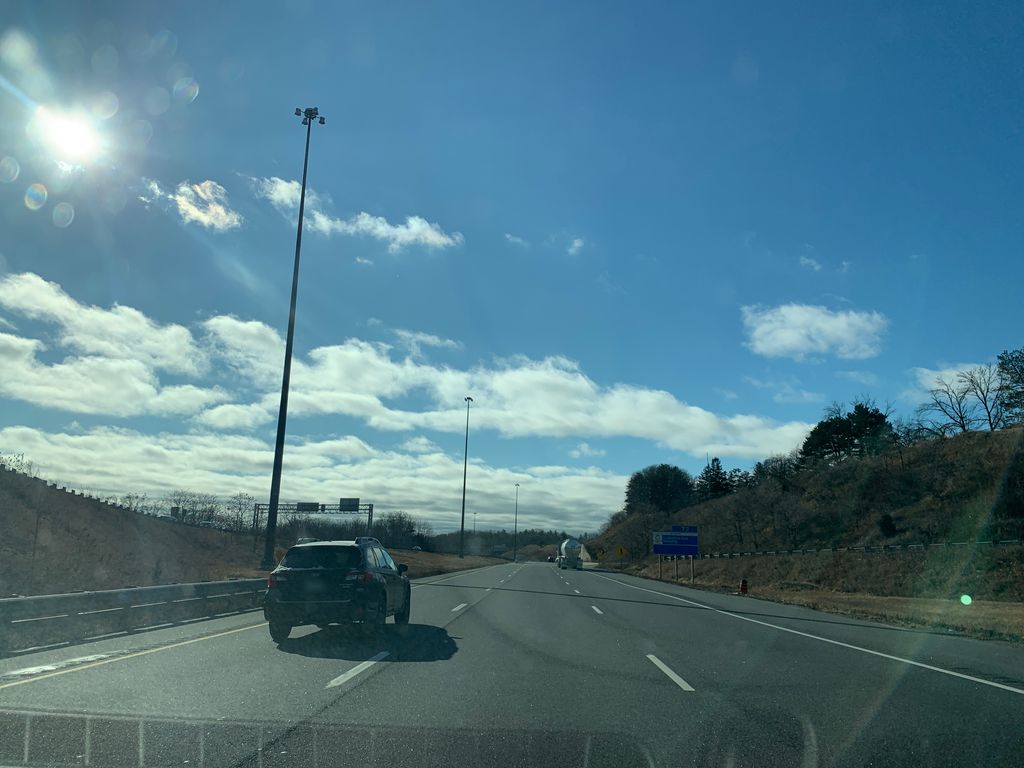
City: hamilton